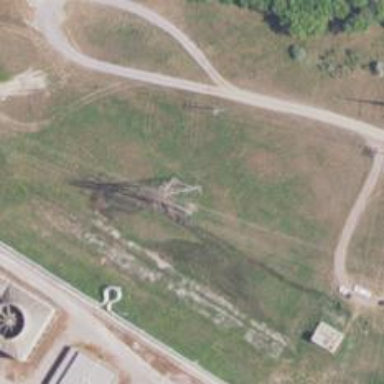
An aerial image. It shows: Lattice structure tower used for power transmission.